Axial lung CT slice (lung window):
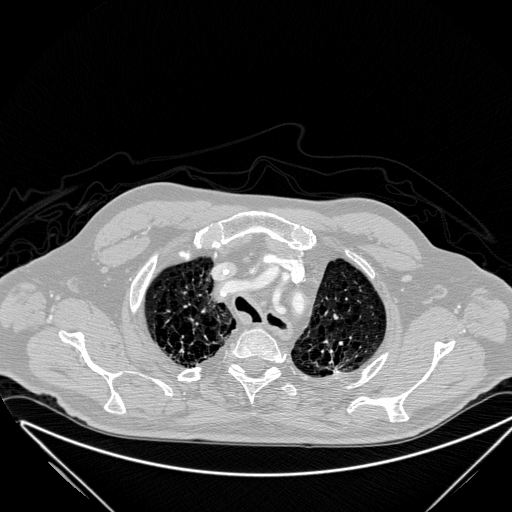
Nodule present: no